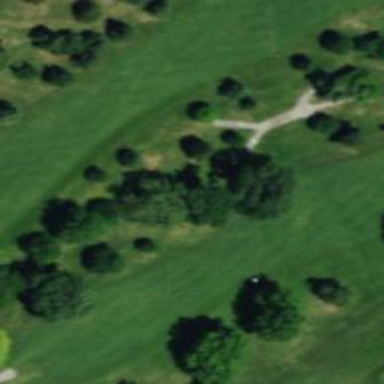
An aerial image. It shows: Golf fairway surrounded by grass.